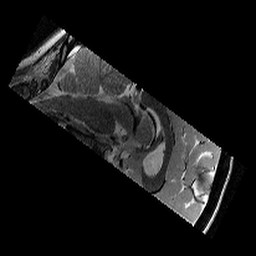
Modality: T2w
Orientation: sagittal
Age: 12
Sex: male
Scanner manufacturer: siemens
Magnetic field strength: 3 T
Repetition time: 8.46 s
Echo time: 0.067 s